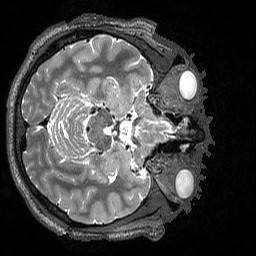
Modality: T2w
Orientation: axial
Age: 37
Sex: male
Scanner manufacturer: siemens
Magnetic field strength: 3 T
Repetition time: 3.2 s
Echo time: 0.564 s